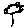
Label: flower